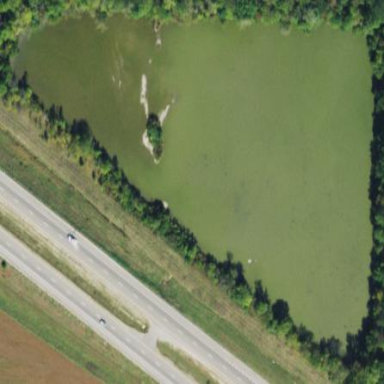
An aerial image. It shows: Pond with natural water.